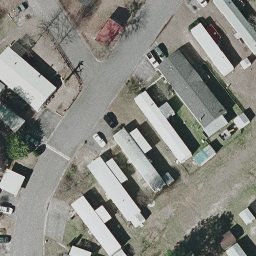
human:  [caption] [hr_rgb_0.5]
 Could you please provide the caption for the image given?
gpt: Some mobile homes are arranged haphazardly in the mobile home park .

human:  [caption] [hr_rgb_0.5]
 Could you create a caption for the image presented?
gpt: Many mobile homes arranged haphazardly in the mobile home park and some roads go through this area .

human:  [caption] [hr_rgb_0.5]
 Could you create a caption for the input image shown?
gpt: Some mobile homes are arranged haphazardly with some cars parked at the roadside in the mobile home park .

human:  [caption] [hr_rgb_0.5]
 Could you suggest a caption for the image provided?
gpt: Many mobile homes with some plants beside in the mobile home park .

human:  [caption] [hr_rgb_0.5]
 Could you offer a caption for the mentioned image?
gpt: Some mobile homes arranged haphazardly and some roads go through this area .